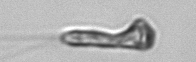
Label: Euglena